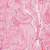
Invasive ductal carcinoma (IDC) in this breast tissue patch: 0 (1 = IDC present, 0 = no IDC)